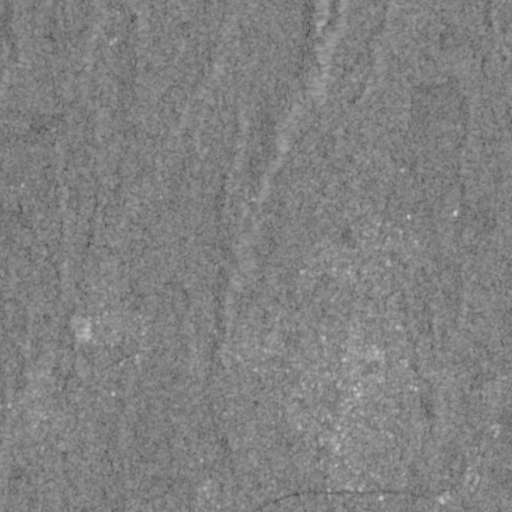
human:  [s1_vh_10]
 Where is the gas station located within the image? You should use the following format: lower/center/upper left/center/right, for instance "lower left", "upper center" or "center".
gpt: The gas station is located in the lower right of the image.
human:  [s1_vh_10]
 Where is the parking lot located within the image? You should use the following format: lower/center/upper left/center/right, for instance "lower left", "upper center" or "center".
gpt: The parking lot is located in the lower left of the image.
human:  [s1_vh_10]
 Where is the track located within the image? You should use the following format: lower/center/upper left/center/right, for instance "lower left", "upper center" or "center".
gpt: The track is located in the center right of the image.
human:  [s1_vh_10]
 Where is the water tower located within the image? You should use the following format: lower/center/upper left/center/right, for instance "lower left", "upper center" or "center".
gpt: The water tower is located in the center of the image.
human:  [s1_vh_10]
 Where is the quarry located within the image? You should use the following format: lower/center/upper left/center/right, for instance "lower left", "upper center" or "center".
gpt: There is no quarry in the image.

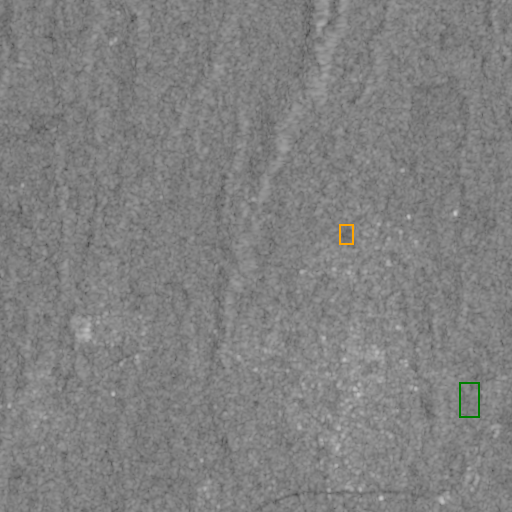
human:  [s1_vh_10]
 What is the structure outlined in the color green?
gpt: The structure outlined in green is a park.
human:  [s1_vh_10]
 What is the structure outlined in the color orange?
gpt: The structure outlined in orange is a stadium.
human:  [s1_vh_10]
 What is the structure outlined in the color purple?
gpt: There is no purple outline.